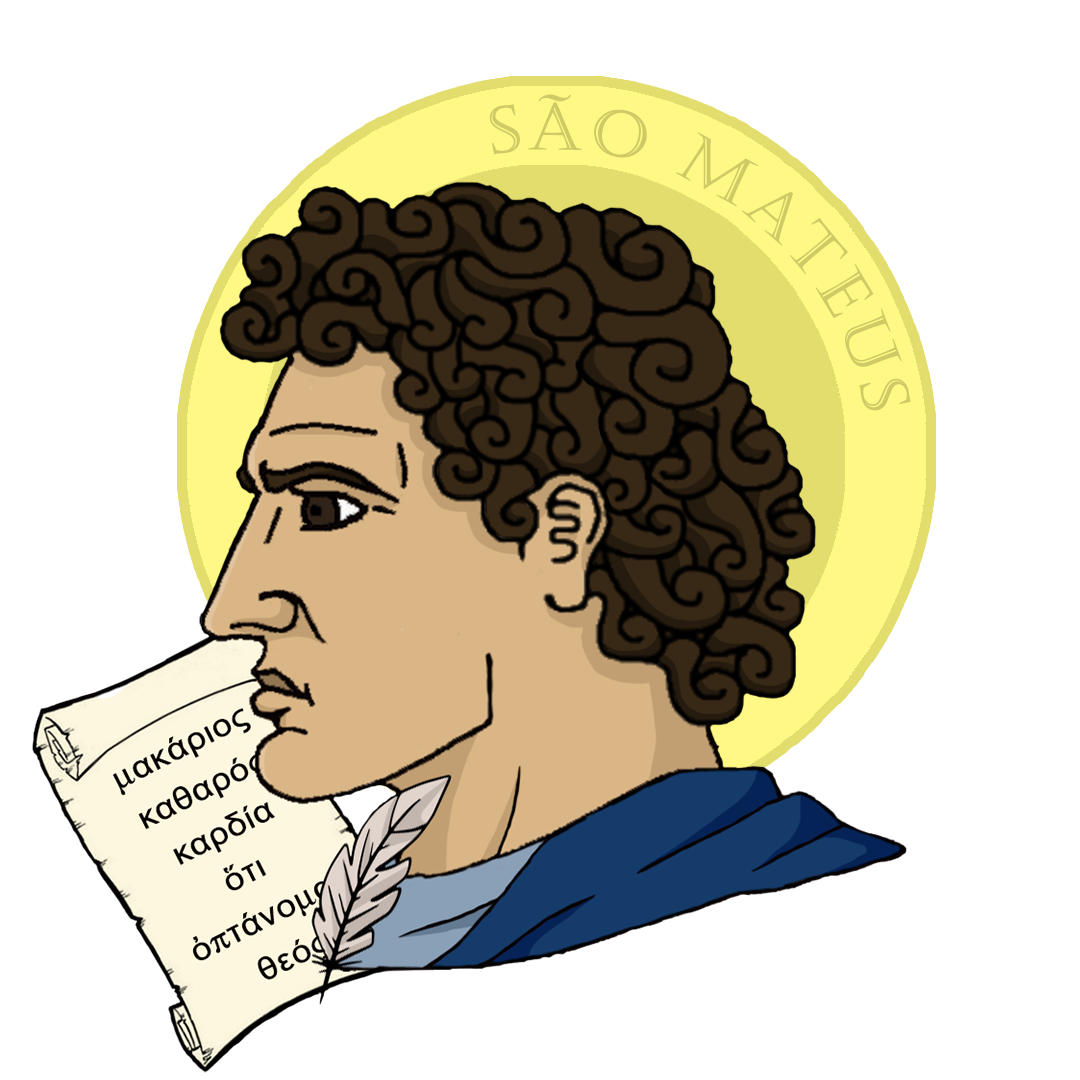
Label: 4_Yes_Chad